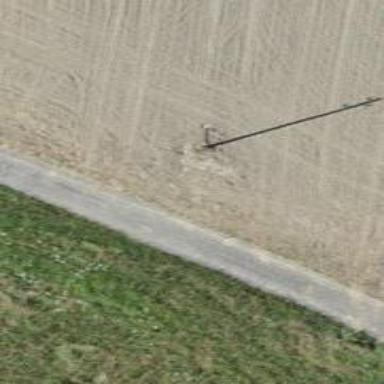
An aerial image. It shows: Minor power line.